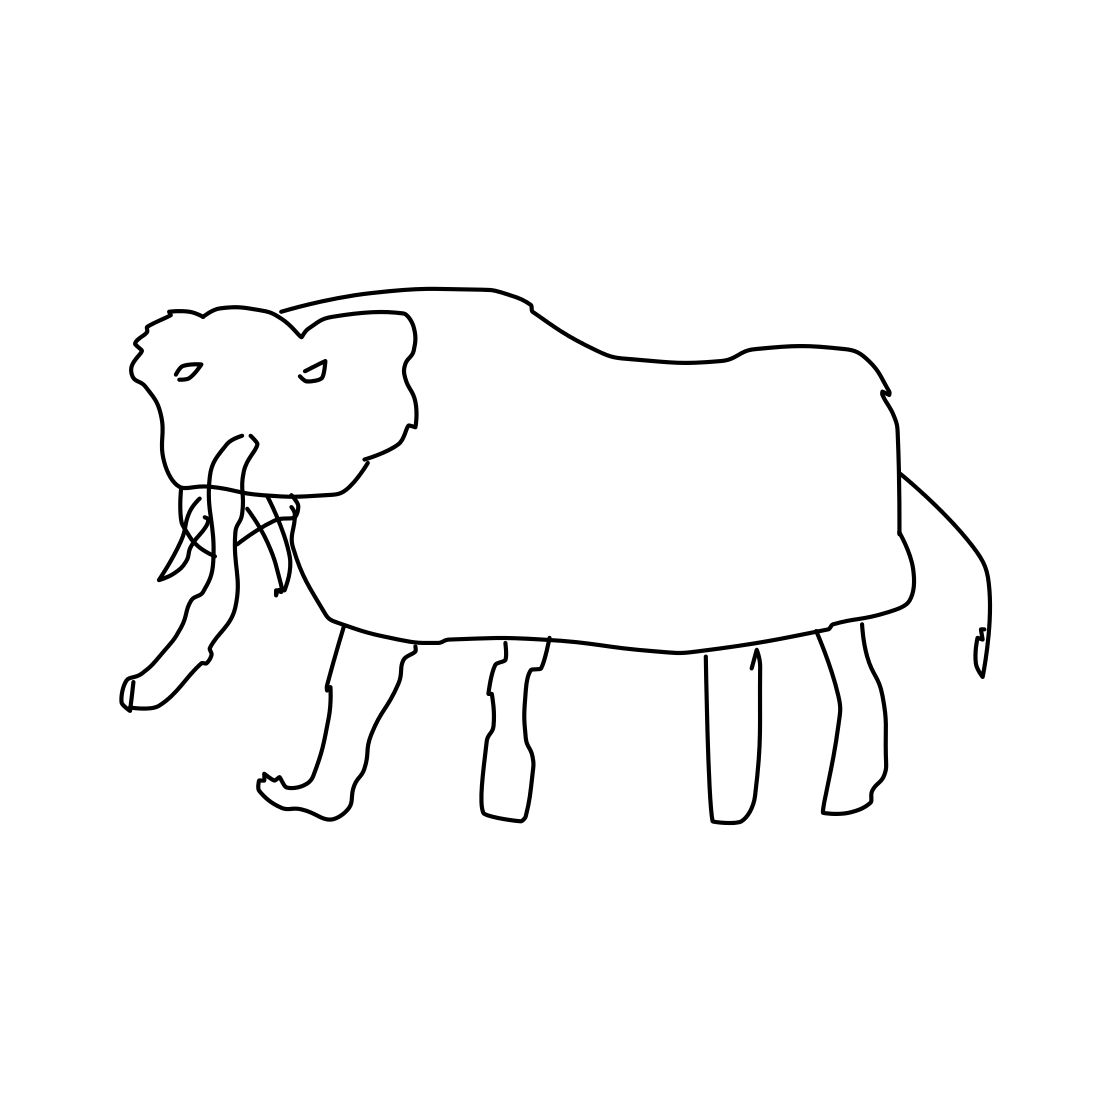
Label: elephant